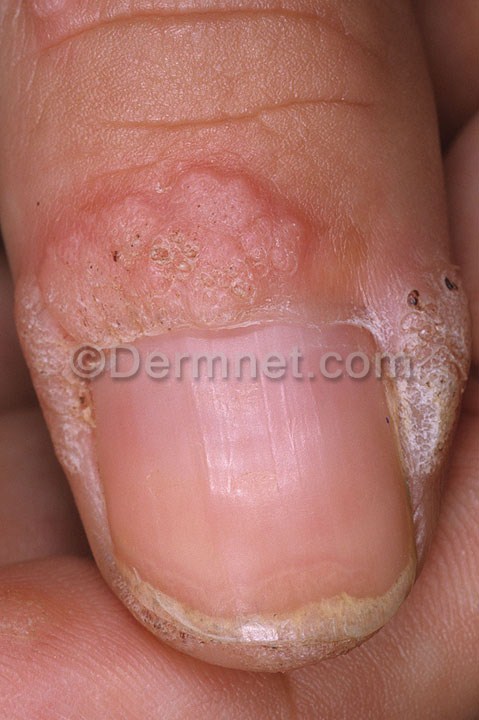
Disease: Warts Molluscum and other Viral Infections